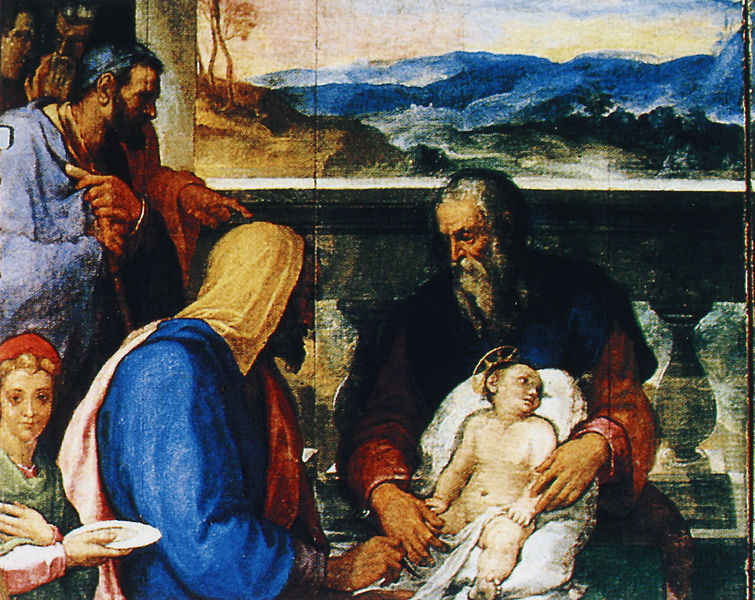
Titel: Beschneidung Christi
Künstler: Girolamo Muziano
Standort: Rom, Il Gesù, Casa Professa (EU - I - Latium)
Schlagwörter: baum, blau, felsen, gemälde, gott, hand, mann, umhang, bäume, gelb, landschaft, bunt, fenster, finger, frau, hintergrund, blick, rot, tuch, wiese, bart, teller, hände, öl, brüstung, drei, kind, berge, farben, berglandschaft, baby, könig, detail, geländer, junge, zeigen, glaube, alpen, altar, heiligenschein, nimbus, christus, jesus, könige, heilige, fresko, heilig, taufe, hirten, weise, aureole, christi, josef, geburt, säugling, jesuskind, christ, geburt christi, heilgenschein, gewandt, beschneidung, heilige drei könige, heligenschein, telelr, j, grüstung, magi, heilige drei, je, jugne